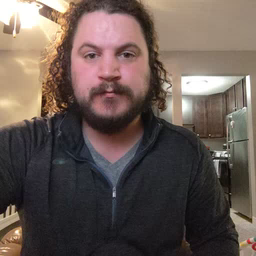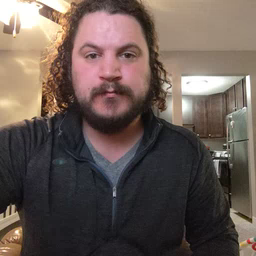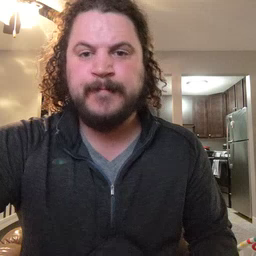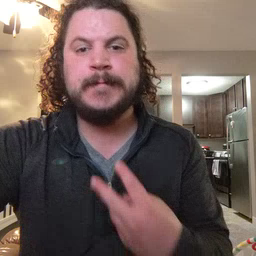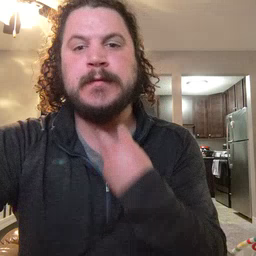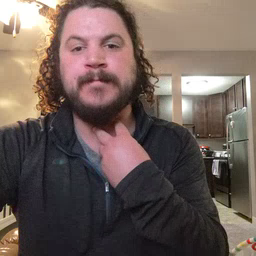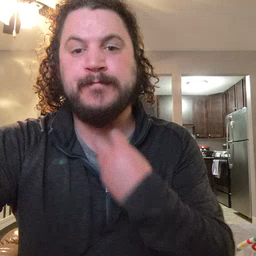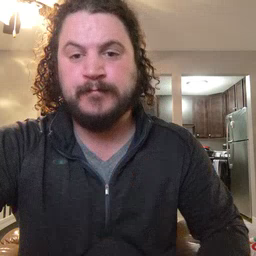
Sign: stuck